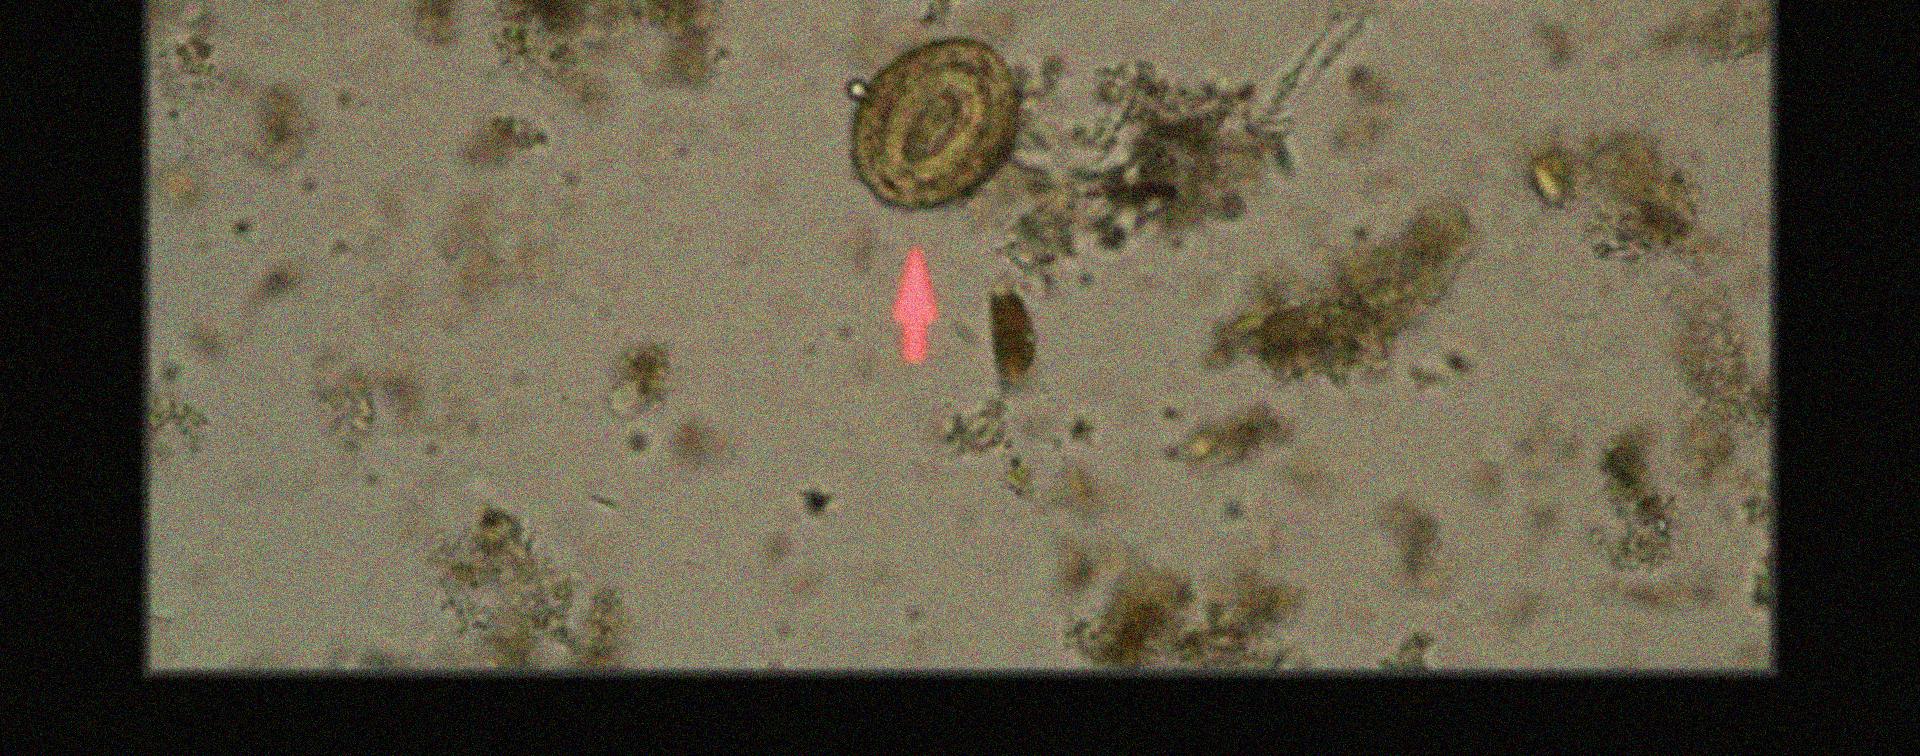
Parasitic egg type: Ascaris lumbricoides